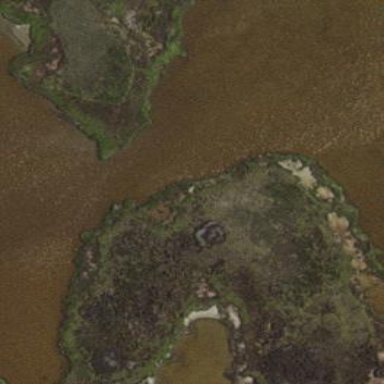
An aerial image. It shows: Marshy wetland area.